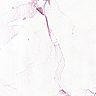
Metastatic tissue present: no